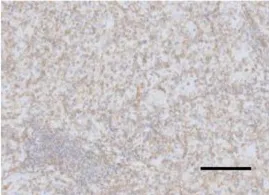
Pathology of a 49-year-old female patient with mediastinal EHE at the first treatment. Immunohistochemistry showing tumour cells positive for CD34.
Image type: pathology (immunostaining)